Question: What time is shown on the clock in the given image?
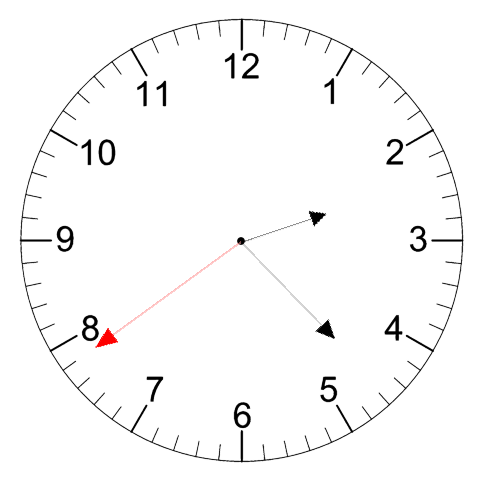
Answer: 02:22:39